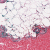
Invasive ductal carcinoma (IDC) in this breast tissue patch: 0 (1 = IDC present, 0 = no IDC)